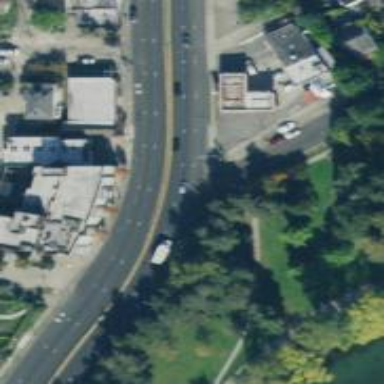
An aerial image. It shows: Footway with asphalt surface leading to traffic island.